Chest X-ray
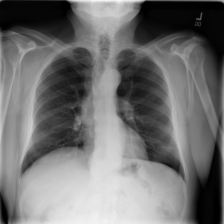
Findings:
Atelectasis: negative
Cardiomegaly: negative
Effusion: negative
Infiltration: negative
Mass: negative
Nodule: negative
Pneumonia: negative
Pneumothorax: negative
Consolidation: negative
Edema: negative
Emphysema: negative
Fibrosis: negative
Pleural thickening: negative
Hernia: negative